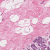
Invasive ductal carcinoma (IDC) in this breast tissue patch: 0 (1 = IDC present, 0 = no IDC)